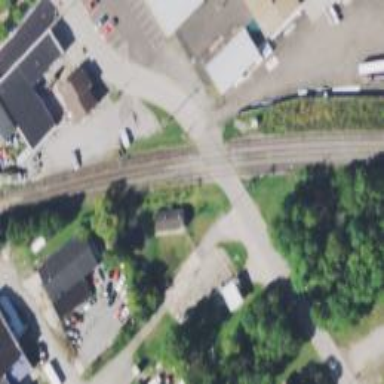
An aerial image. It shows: Level crossing along the railway.